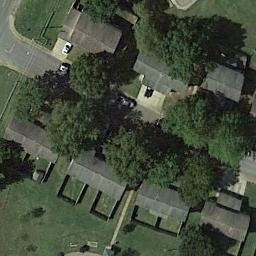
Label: medium_residential